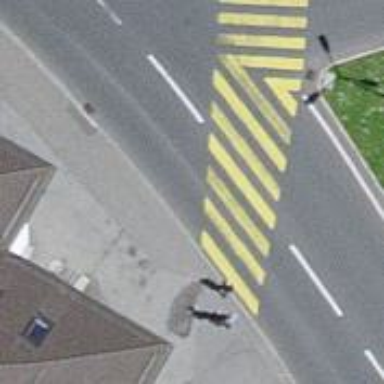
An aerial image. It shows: Uncontrolled zebra crossing on the road.